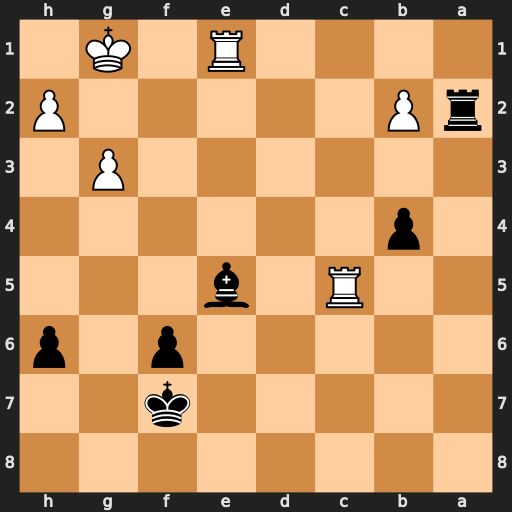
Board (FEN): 8/5k2/5p1p/2R1b3/1p6/6P1/rP5P/4R1K1
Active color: b
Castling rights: -
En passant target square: -
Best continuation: Bd4+ Kf1 Bxc5